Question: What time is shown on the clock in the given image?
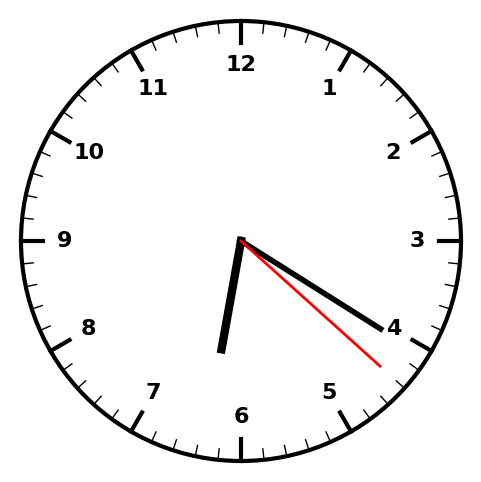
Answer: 06:20:22